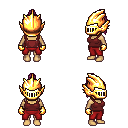
a pixel art fantasy rpg character, female body template, human, tanned skin, maroon pirate shirt, red pants, pink long topknot hairstyle, gold helm, gold gloves, four views (front, back, left, right), 2x2 character sprite sheet, small pixel art, hard edges, no anti-aliasing